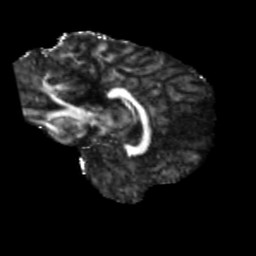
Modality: FA
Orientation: sagittal
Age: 50
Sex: female
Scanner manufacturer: siemens
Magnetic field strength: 3 T
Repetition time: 5.47 s
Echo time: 0.0854 s